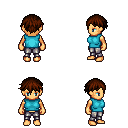
a pixel art fantasy rpg character, female body template, human, tanned skin, teal sleeveless shirt, metal pants, brown short bangs hairstyle, four views (front, back, left, right), 2x2 character sprite sheet, small pixel art, hard edges, no anti-aliasing